Field crop: tomato
Growth stage: 1
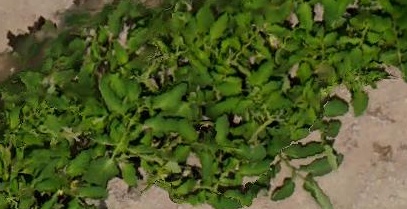
Species: tomato